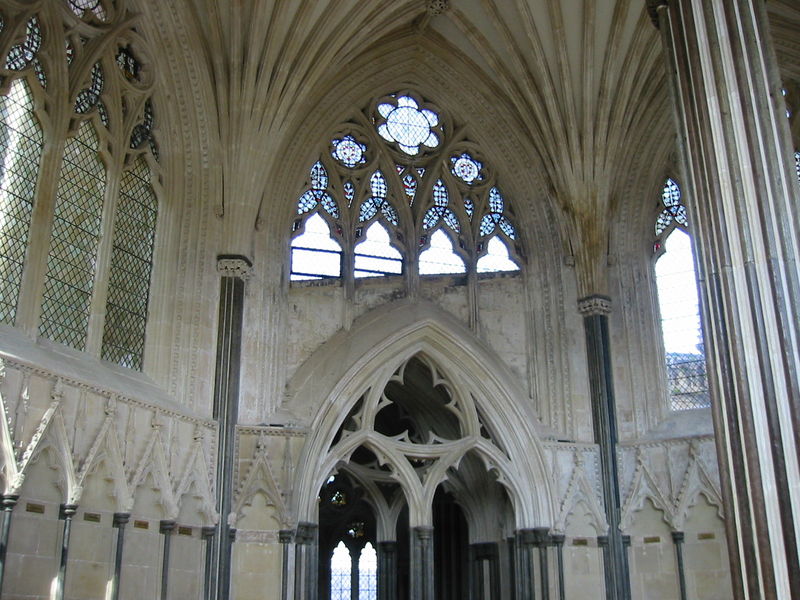
Titel: Kathedrale von Wells (St. Andrew’s Cathedral), Wells/Somerset
Standort: Wells, Kathedrale (EU - GB)
Schlagwörter: schatten, weiß, fenster, glas, grau, hell, licht, schwarz, säule, säulen, tür, gebäude, architektur, stein, kirche, sonne, gotik, bogen, pilaster, metall, foto, bögen, eingang, gewölbe, torbogen, dom, rippen, kathedrale, sims, bündelpfeiler, dienste, glasfenster, gotisch, rosette, spitzbogen, simse, chor, pass, masswerk, dreipass, säuöen, pässe, lichtdurchflutet, nsiche, passform